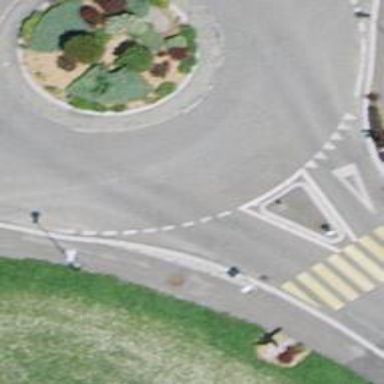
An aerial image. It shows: Asphalt road in residential area leading to roundabout.